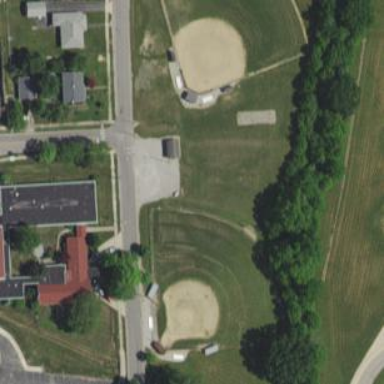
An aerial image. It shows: Baseball pitch for leisure land activities.